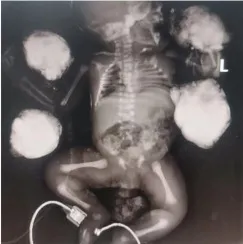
Abnormal imaging of the proband. (A) X-ray of the proband showing a short chest and distorted and fused ribs.
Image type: radiology (x_ray)